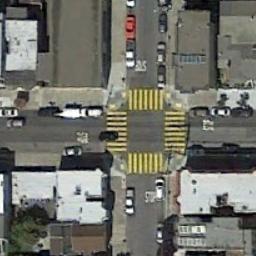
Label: intersection